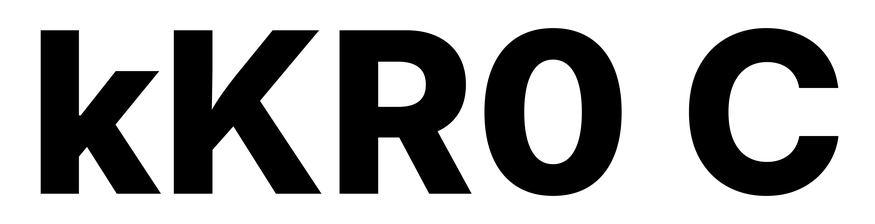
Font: Inter_ExtraBold